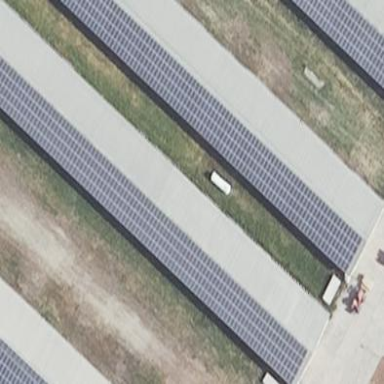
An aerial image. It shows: Building equipped with solar photovoltaic panel for generating electricity. The small installation is solar power generator.